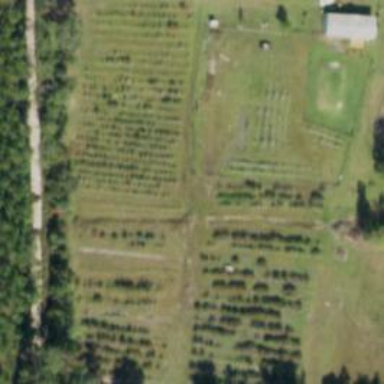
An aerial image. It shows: Plant nursery specializing in trees.